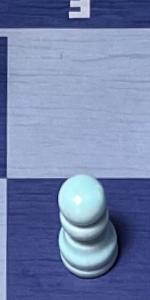
Label: Pawn_White